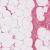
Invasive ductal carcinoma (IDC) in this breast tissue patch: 0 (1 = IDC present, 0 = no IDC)